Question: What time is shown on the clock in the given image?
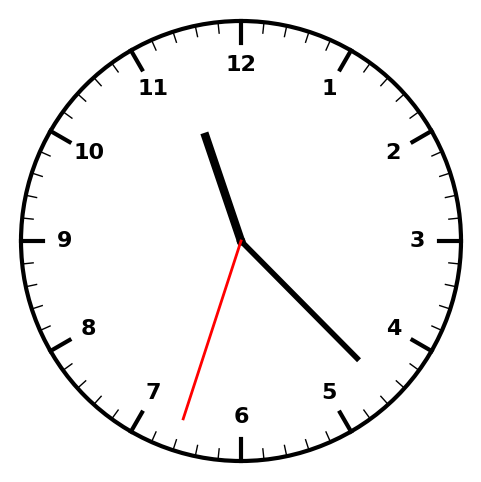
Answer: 11:22:33